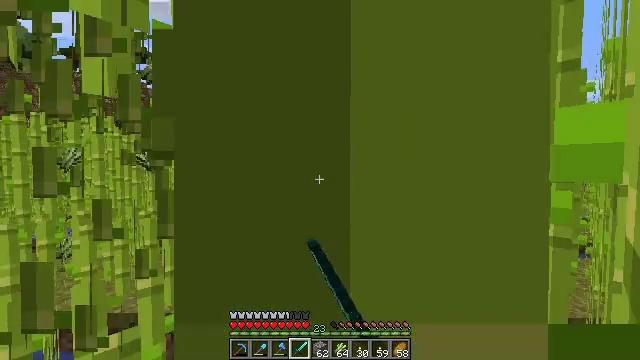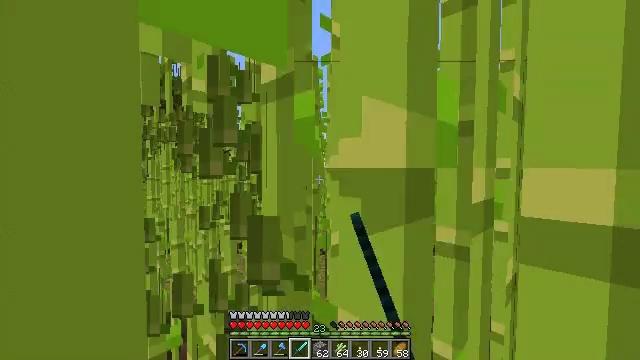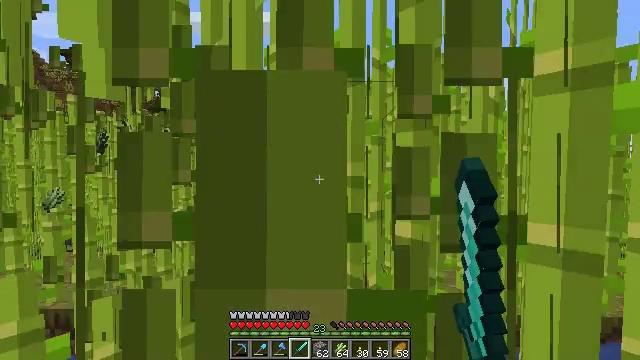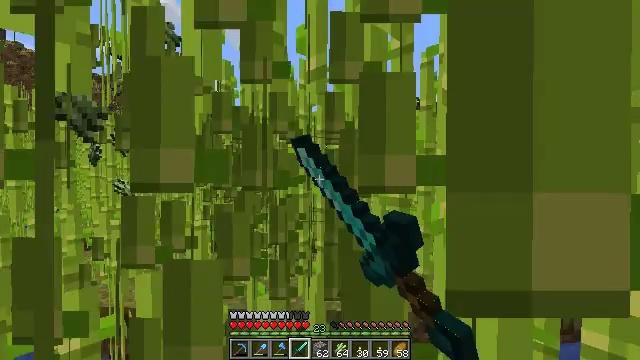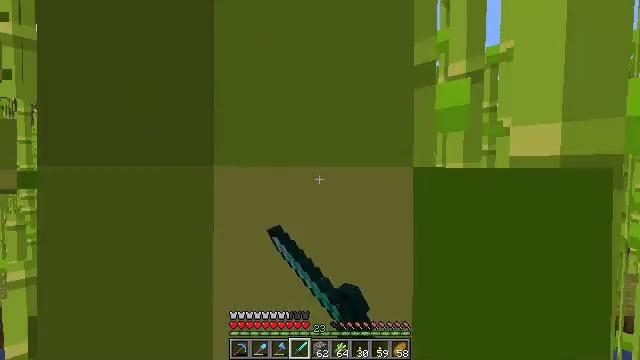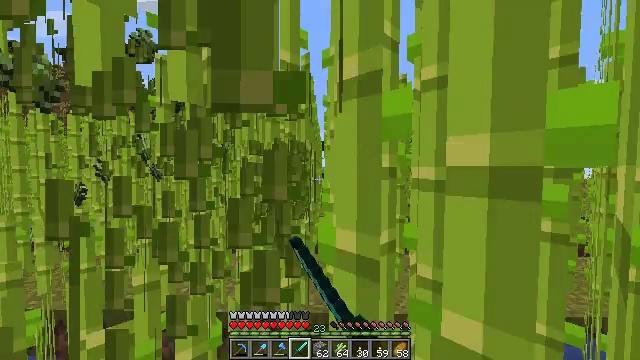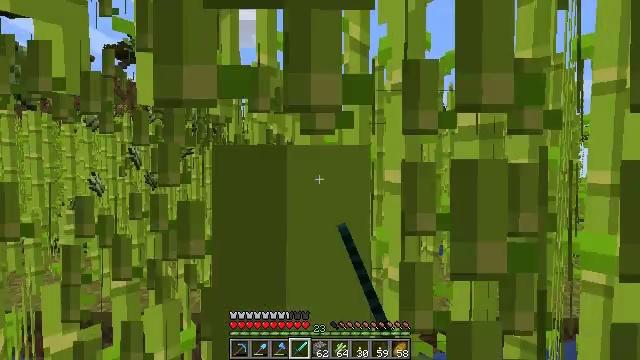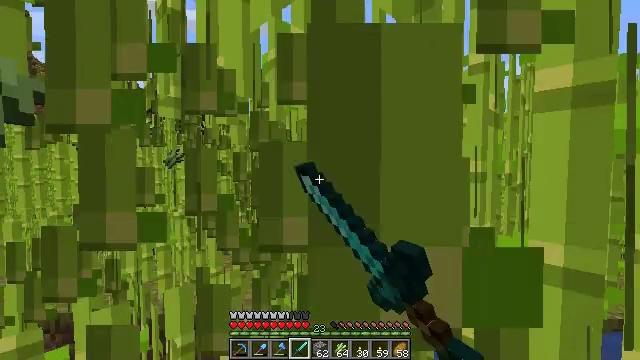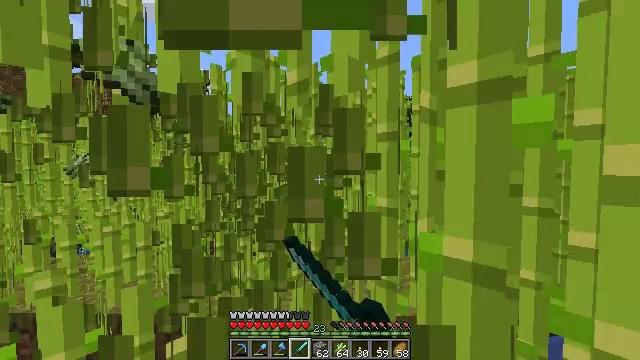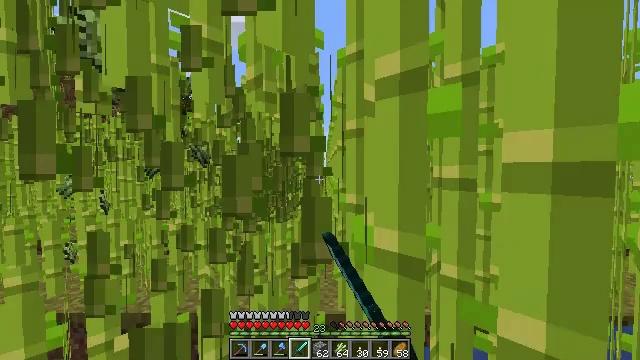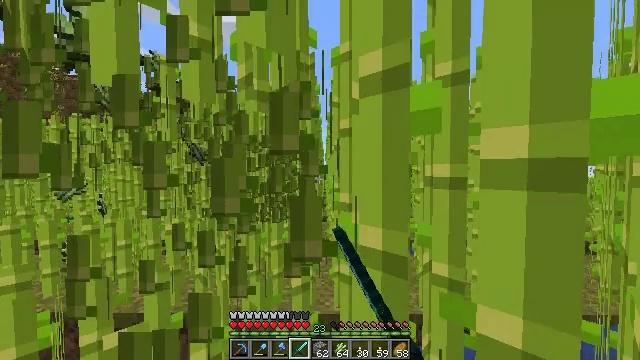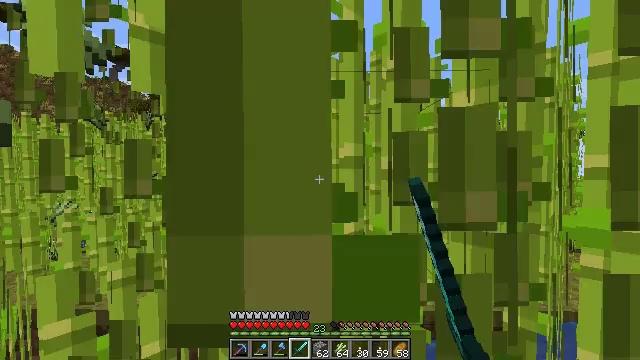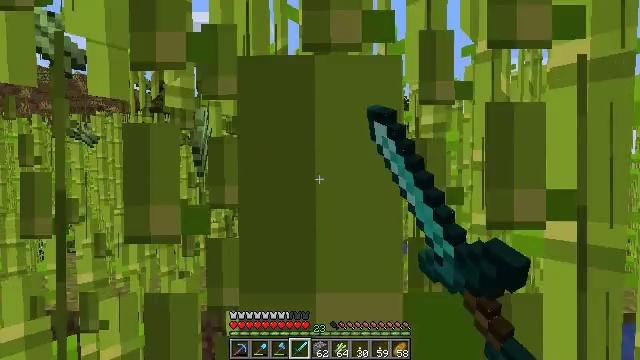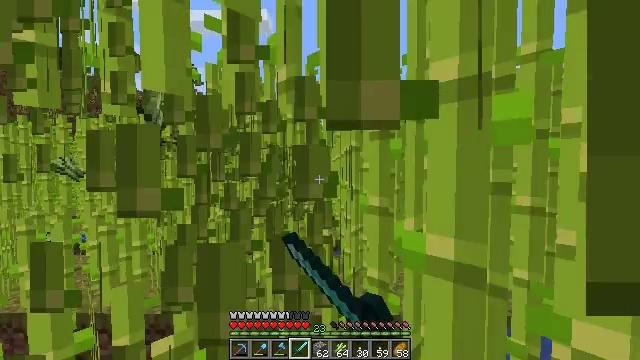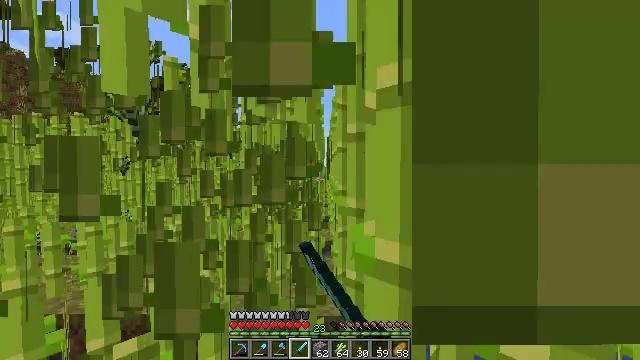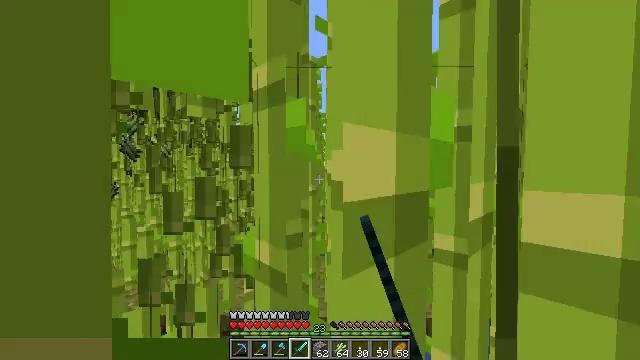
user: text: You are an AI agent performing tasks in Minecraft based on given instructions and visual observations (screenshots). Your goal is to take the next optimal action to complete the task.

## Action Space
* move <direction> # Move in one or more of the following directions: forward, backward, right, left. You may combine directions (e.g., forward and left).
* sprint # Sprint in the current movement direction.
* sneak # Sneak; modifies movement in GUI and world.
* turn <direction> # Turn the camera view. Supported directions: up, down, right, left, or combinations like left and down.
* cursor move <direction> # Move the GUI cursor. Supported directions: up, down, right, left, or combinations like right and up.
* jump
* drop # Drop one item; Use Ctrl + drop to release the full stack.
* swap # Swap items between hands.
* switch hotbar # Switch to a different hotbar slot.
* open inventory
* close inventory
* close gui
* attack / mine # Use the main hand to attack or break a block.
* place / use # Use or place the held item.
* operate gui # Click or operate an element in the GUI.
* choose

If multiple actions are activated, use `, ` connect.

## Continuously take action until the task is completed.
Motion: motion action
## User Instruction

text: Cut down the sugar cane stalks.
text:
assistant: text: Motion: move right, attack / mine
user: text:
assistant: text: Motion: move right, attack / mine
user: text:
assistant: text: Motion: move right, attack / mine
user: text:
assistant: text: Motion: move right, attack / mine
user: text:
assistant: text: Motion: move right, attack / mine
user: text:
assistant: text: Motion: move right, attack / mine
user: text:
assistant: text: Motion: move right, attack / mine
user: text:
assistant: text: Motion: move right, attack / mine
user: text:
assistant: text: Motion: move right, attack / mine
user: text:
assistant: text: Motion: move right, attack / mine
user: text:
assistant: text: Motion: move right, attack / mine
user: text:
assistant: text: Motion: move right, attack / mine
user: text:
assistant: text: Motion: move right, attack / mine
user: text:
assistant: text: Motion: move right, attack / mine
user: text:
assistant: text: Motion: move right, attack / mine
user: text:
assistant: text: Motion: move right, attack / mine
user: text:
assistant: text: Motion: move right, attack / mine
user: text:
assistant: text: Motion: move right, attack / mine
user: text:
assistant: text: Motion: move right, attack / mine
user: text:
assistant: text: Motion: move right, attack / mine
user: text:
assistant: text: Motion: move right, attack / mine
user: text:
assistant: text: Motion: move right, attack / mine
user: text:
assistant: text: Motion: move right, attack / mine
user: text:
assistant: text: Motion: move right, attack / mine
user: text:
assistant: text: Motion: move right, attack / mine
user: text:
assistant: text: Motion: move right, attack / mine
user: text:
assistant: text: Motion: move right, attack / mine
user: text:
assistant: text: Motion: move right, attack / mine
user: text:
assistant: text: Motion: move right, attack / mine
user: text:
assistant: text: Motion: move right, attack / mine